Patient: sex M, age 57
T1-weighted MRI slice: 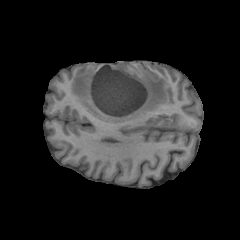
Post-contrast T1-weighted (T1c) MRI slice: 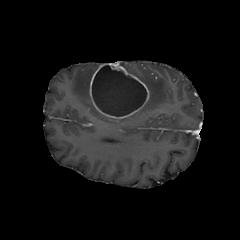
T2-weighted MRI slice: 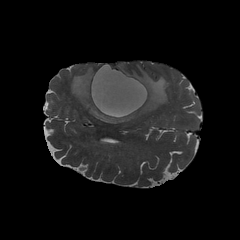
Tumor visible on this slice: yes
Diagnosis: Glioblastoma, IDH-wildtype
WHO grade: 4